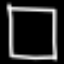
Label: square